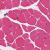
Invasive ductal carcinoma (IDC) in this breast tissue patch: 0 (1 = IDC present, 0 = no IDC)